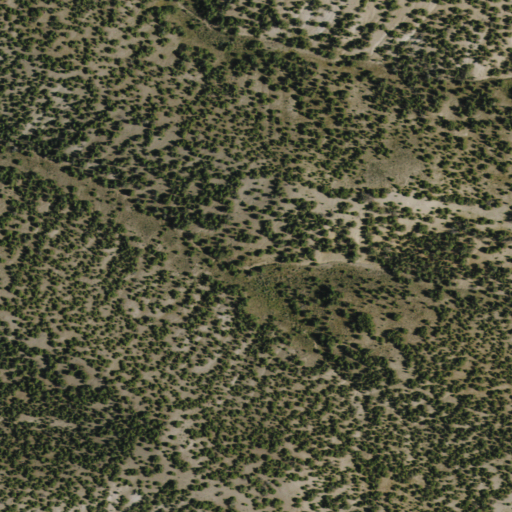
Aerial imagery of mountains in Nevada named Goose Creek Mountains containing shrub and evergreen forest